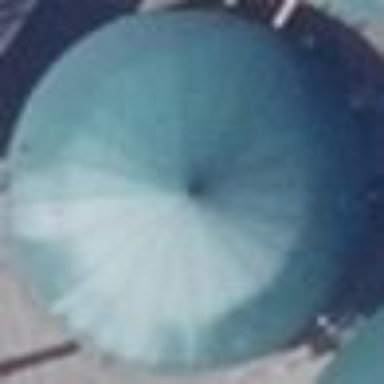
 housing covered reservoir. There is power generator inside the building."